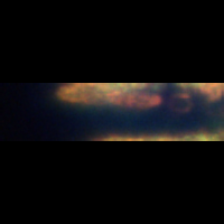
Taxon: Chaetoceros
Group: Diatoms